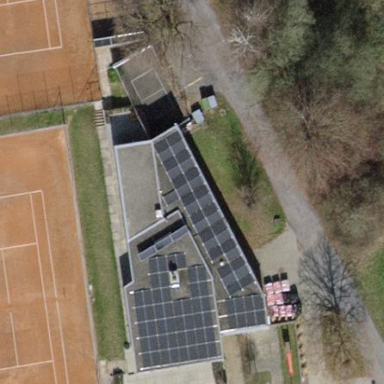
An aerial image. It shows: Building used for tennis.